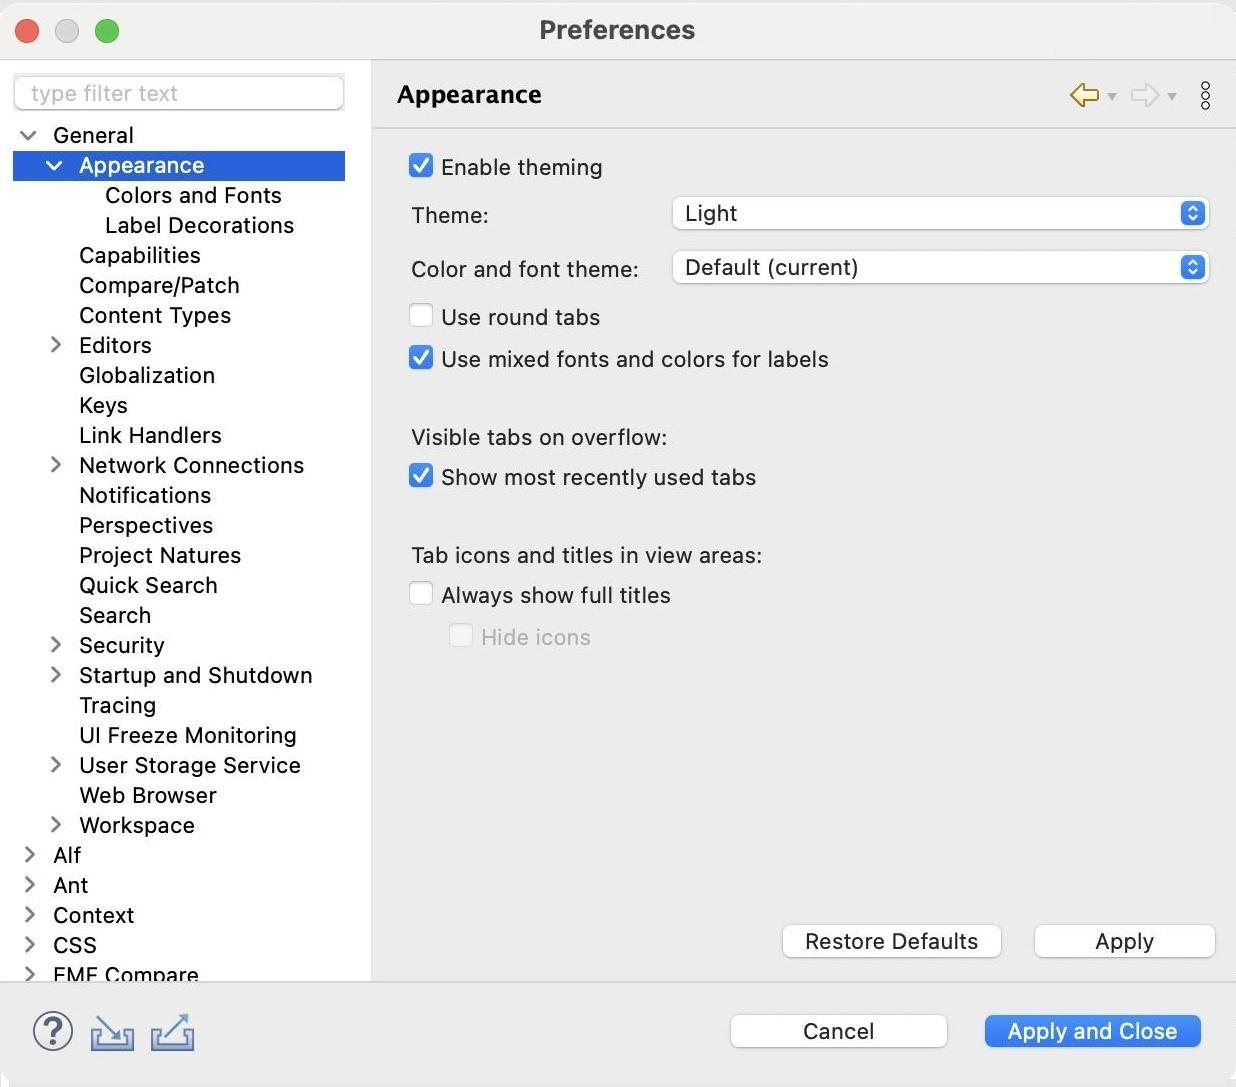
Accessibility tree:
{"name": "Preferences", "role": "AXWindow", "description": null, "role_description": "standard window", "value": null, "position": "480.00;136.00", "size": "619;540", "children": [{"name": "Apply_and_Close", "role": "AXButton", "description": null, "role_description": "button", "value": null, "position": "487.00;502.00", "size": "120;27", "children": []}, {"name": "Cancel", "role": "AXButton", "description": null, "role_description": "button", "value": null, "position": "360.00;502.00", "size": "120;27", "children": []}, {"name": null, "role": "AXToolbar", "description": null, "role_description": "toolbar", "value": null, "position": "12.00;500.00", "size": "90;30", "children": [{"name": "Help", "role": "AXCheckBox", "description": null, "role_description": "checkbox", "value": 0, "position": "12.00;500.00", "size": "30;30", "children": []}, {"name": "Import", "role": "AXButton", "description": null, "role_description": "button", "value": null, "position": "42.00;500.00", "size": "30;30", "children": []}, {"name": "Export", "role": "AXButton", "description": null, "role_description": "button", "value": null, "position": "72.00;500.00", "size": "30;30", "children": []}]}, {"name": null, "role": "AXScrollArea", "description": null, "role_description": "scroll area", "value": null, "position": "199.00;69.00", "size": "415;415", "children": [{"name": "Apply", "role": "AXButton", "description": null, "role_description": "button", "value": null, "position": "512.00;457.00", "size": "102;27", "children": []}, {"name": "Restore_Defaults", "role": "AXButton", "description": null, "role_description": "button", "value": null, "position": "386.00;457.00", "size": "121;27", "children": []}, {"name": "Hide_icons", "role": "AXCheckBox", "description": null, "role_description": "checkbox", "value": 0, "position": "224.00;309.00", "size": "77;16", "children": []}, {"name": "Always_show_full_titles", "role": "AXCheckBox", "description": null, "role_description": "checkbox", "value": 0, "position": "204.00;288.00", "size": "137;16", "children": []}, {"name": null, "role": "AXStaticText", "description": null, "role_description": "text", "value": "Tab icons and titles in view areas:", "position": "204.00;269.00", "size": "180;14", "children": []}, {"name": null, "role": "AXStaticText", "description": null, "role_description": "text", "value": "", "position": "204.00;250.00", "size": "4;14", "children": []}, {"name": "Show_most_recently_used_tabs", "role": "AXCheckBox", "description": null, "role_description": "checkbox", "value": 1, "position": "204.00;229.00", "size": "179;16", "children": []}, {"name": null, "role": "AXStaticText", "description": null, "role_description": "text", "value": "Visible tabs on overflow:", "position": "204.00;210.00", "size": "133;14", "children": []}, {"name": null, "role": "AXStaticText", "description": null, "role_description": "text", "value": "", "position": "204.00;191.00", "size": "4;14", "children": []}, {"name": "Use_mixed_fonts_and_colors_for_labels", "role": "AXCheckBox", "description": null, "role_description": "checkbox", "value": 1, "position": "204.00;170.00", "size": "216;16", "children": []}, {"name": "Use_round_tabs", "role": "AXCheckBox", "description": null, "role_description": "checkbox", "value": 0, "position": "204.00;149.00", "size": "101;16", "children": []}, {"name": null, "role": "AXPopUpButton", "description": null, "role_description": "pop up button", "value": "Default (current)", "position": "333.00;122.00", "size": "276;22", "children": []}, {"name": null, "role": "AXStaticText", "description": null, "role_description": "text", "value": "Color and font theme:", "position": "204.00;126.00", "size": "119;14", "children": []}, {"name": null, "role": "AXPopUpButton", "description": null, "role_description": "pop up button", "value": "Light", "position": "333.00;95.00", "size": "276;22", "children": []}, {"name": null, "role": "AXStaticText", "description": null, "role_description": "text", "value": "Theme:", "position": "204.00;99.00", "size": "44;14", "children": []}, {"name": "Enable_theming", "role": "AXCheckBox", "description": null, "role_description": "checkbox", "value": 1, "position": "204.00;74.00", "size": "103;16", "children": []}]}, {"name": null, "role": "AXToolbar", "description": "", "role_description": "toolbar", "value": null, "position": "532.00;35.00", "size": "82;22", "children": [{"name": "Back_to_General", "role": "AXMenuButton", "description": null, "role_description": "menu button", "value": null, "position": "532.00;35.00", "size": "22;22", "children": []}, {"name": "Forward", "role": "AXMenuButton", "description": null, "role_description": "menu button", "value": null, "position": "562.00;35.00", "size": "22;22", "children": []}, {"name": "Additional_Dialog_Actions", "role": "AXButton", "description": null, "role_description": "button", "value": null, "position": "592.00;35.00", "size": "22;22", "children": []}]}, {"name": null, "role": "AXStaticText", "description": "", "role_description": "text", "value": "Appearance", "position": "196.00;35.00", "size": "329;21", "children": []}, {"name": null, "role": "AXSplitter", "description": null, "role_description": "splitter", "value": 180, "position": "180.00;28.00", "size": "5;461", "children": []}, {"name": null, "role": "AXScrollArea", "description": null, "role_description": "scroll area", "value": null, "position": "7.00;59.00", "size": "166;430", "children": [{"name": null, "role": "AXOutline", "description": null, "role_description": "outline", "value": null, "position": "7.00;59.00", "size": "166;600", "children": [{"name": null, "role": "AXRow", "description": null, "role_description": "outline row", "value": null, "position": "7.00;59.00", "size": "166;15", "children": [{"name": null, "role": "AXGroup", "description": null, "role_description": "group", "value": null, "position": "7.00;59.00", "size": "151;15", "children": [{"name": null, "role": "AXDisclosureTriangle", "description": null, "role_description": "disclosure triangle", "value": 1, "position": "9.00;59.00", "size": "12;14", "children": []}, {"name": null, "role": "AXStaticText", "description": null, "role_description": "text", "value": "General", "position": "25.00;59.00", "size": "132;14", "children": []}]}]}, {"name": null, "role": "AXRow", "description": null, "role_description": "outline row", "value": null, "position": "7.00;74.00", "size": "166;15", "children": [{"name": null, "role": "AXGroup", "description": null, "role_description": "group", "value": null, "position": "7.00;74.00", "size": "151;15", "children": [{"name": null, "role": "AXDisclosureTriangle", "description": null, "role_description": "disclosure triangle", "value": 1, "position": "22.00;74.00", "size": "12;14", "children": []}, {"name": null, "role": "AXStaticText", "description": null, "role_description": "text", "value": "Appearance", "position": "38.00;74.00", "size": "119;14", "children": []}]}]}, {"name": null, "role": "AXRow", "description": null, "role_description": "outline row", "value": null, "position": "7.00;89.00", "size": "166;15", "children": [{"name": null, "role": "AXStaticText", "description": null, "role_description": "text", "value": "Colors and Fonts", "position": "51.00;89.00", "size": "106;14", "children": []}]}, {"name": null, "role": "AXRow", "description": null, "role_description": "outline row", "value": null, "position": "7.00;104.00", "size": "166;15", "children": [{"name": null, "role": "AXStaticText", "description": null, "role_description": "text", "value": "Label Decorations", "position": "51.00;104.00", "size": "106;14", "children": []}]}, {"name": null, "role": "AXRow", "description": null, "role_description": "outline row", "value": null, "position": "7.00;119.00", "size": "166;15", "children": [{"name": null, "role": "AXStaticText", "description": null, "role_description": "text", "value": "Capabilities", "position": "38.00;119.00", "size": "119;14", "children": []}]}, {"name": null, "role": "AXRow", "description": null, "role_description": "outline row", "value": null, "position": "7.00;134.00", "size": "166;15", "children": [{"name": null, "role": "AXStaticText", "description": null, "role_description": "text", "value": "Compare/Patch", "position": "38.00;134.00", "size": "119;14", "children": []}]}, {"name": null, "role": "AXRow", "description": null, "role_description": "outline row", "value": null, "position": "7.00;149.00", "size": "166;15", "children": [{"name": null, "role": "AXStaticText", "description": null, "role_description": "text", "value": "Content Types", "position": "38.00;149.00", "size": "119;14", "children": []}]}, {"name": null, "role": "AXRow", "description": null, "role_description": "outline row", "value": null, "position": "7.00;164.00", "size": "166;15", "children": [{"name": null, "role": "AXGroup", "description": null, "role_description": "group", "value": null, "position": "7.00;164.00", "size": "151;15", "children": [{"name": null, "role": "AXDisclosureTriangle", "description": null, "role_description": "disclosure triangle", "value": 0, "position": "22.00;164.00", "size": "12;14", "children": []}, {"name": null, "role": "AXStaticText", "description": null, "role_description": "text", "value": "Editors", "position": "38.00;164.00", "size": "119;14", "children": []}]}]}, {"name": null, "role": "AXRow", "description": null, "role_description": "outline row", "value": null, "position": "7.00;179.00", "size": "166;15", "children": [{"name": null, "role": "AXStaticText", "description": null, "role_description": "text", "value": "Globalization", "position": "38.00;179.00", "size": "119;14", "children": []}]}, {"name": null, "role": "AXRow", "description": null, "role_description": "outline row", "value": null, "position": "7.00;194.00", "size": "166;15", "children": [{"name": null, "role": "AXStaticText", "description": null, "role_description": "text", "value": "Keys", "position": "38.00;194.00", "size": "119;14", "children": []}]}, {"name": null, "role": "AXRow", "description": null, "role_description": "outline row", "value": null, "position": "7.00;209.00", "size": "166;15", "children": [{"name": null, "role": "AXStaticText", "description": null, "role_description": "text", "value": "Link Handlers", "position": "38.00;209.00", "size": "119;14", "children": []}]}, {"name": null, "role": "AXRow", "description": null, "role_description": "outline row", "value": null, "position": "7.00;224.00", "size": "166;15", "children": [{"name": null, "role": "AXGroup", "description": null, "role_description": "group", "value": null, "position": "7.00;224.00", "size": "151;15", "children": [{"name": null, "role": "AXDisclosureTriangle", "description": null, "role_description": "disclosure triangle", "value": 0, "position": "22.00;224.00", "size": "12;14", "children": []}, {"name": null, "role": "AXStaticText", "description": null, "role_description": "text", "value": "Network Connections", "position": "38.00;224.00", "size": "119;14", "children": []}]}]}, {"name": null, "role": "AXRow", "description": null, "role_description": "outline row", "value": null, "position": "7.00;239.00", "size": "166;15", "children": [{"name": null, "role": "AXStaticText", "description": null, "role_description": "text", "value": "Notifications", "position": "38.00;239.00", "size": "119;14", "children": []}]}, {"name": null, "role": "AXRow", "description": null, "role_description": "outline row", "value": null, "position": "7.00;254.00", "size": "166;15", "children": [{"name": null, "role": "AXStaticText", "description": null, "role_description": "text", "value": "Perspectives", "position": "38.00;254.00", "size": "119;14", "children": []}]}, {"name": null, "role": "AXRow", "description": null, "role_description": "outline row", "value": null, "position": "7.00;269.00", "size": "166;15", "children": [{"name": null, "role": "AXStaticText", "description": null, "role_description": "text", "value": "Project Natures", "position": "38.00;269.00", "size": "119;14", "children": []}]}, {"name": null, "role": "AXRow", "description": null, "role_description": "outline row", "value": null, "position": "7.00;284.00", "size": "166;15", "children": [{"name": null, "role": "AXStaticText", "description": null, "role_description": "text", "value": "Quick Search", "position": "38.00;284.00", "size": "119;14", "children": []}]}, {"name": null, "role": "AXRow", "description": null, "role_description": "outline row", "value": null, "position": "7.00;299.00", "size": "166;15", "children": [{"name": null, "role": "AXStaticText", "description": null, "role_description": "text", "value": "Search", "position": "38.00;299.00", "size": "119;14", "children": []}]}, {"name": null, "role": "AXRow", "description": null, "role_description": "outline row", "value": null, "position": "7.00;314.00", "size": "166;15", "children": [{"name": null, "role": "AXGroup", "description": null, "role_description": "group", "value": null, "position": "7.00;314.00", "size": "151;15", "children": [{"name": null, "role": "AXDisclosureTriangle", "description": null, "role_description": "disclosure triangle", "value": 0, "position": "22.00;314.00", "size": "12;14", "children": []}, {"name": null, "role": "AXStaticText", "description": null, "role_description": "text", "value": "Security", "position": "38.00;314.00", "size": "119;14", "children": []}]}]}, {"name": null, "role": "AXRow", "description": null, "role_description": "outline row", "value": null, "position": "7.00;329.00", "size": "166;15", "children": [{"name": null, "role": "AXGroup", "description": null, "role_description": "group", "value": null, "position": "7.00;329.00", "size": "151;15", "children": [{"name": null, "role": "AXDisclosureTriangle", "description": null, "role_description": "disclosure triangle", "value": 0, "position": "22.00;329.00", "size": "12;14", "children": []}, {"name": null, "role": "AXStaticText", "description": null, "role_description": "text", "value": "Startup and Shutdown", "position": "38.00;329.00", "size": "119;14", "children": []}]}]}, {"name": null, "role": "AXRow", "description": null, "role_description": "outline row", "value": null, "position": "7.00;344.00", "size": "166;15", "children": [{"name": null, "role": "AXStaticText", "description": null, "role_description": "text", "value": "Tracing", "position": "38.00;344.00", "size": "119;14", "children": []}]}, {"name": null, "role": "AXRow", "description": null, "role_description": "outline row", "value": null, "position": "7.00;359.00", "size": "166;15", "children": [{"name": null, "role": "AXStaticText", "description": null, "role_description": "text", "value": "UI Freeze Monitoring", "position": "38.00;359.00", "size": "119;14", "children": []}]}, {"name": null, "role": "AXRow", "description": null, "role_description": "outline row", "value": null, "position": "7.00;374.00", "size": "166;15", "children": [{"name": null, "role": "AXGroup", "description": null, "role_description": "group", "value": null, "position": "7.00;374.00", "size": "151;15", "children": [{"name": null, "role": "AXDisclosureTriangle", "description": null, "role_description": "disclosure triangle", "value": 0, "position": "22.00;374.00", "size": "12;14", "children": []}, {"name": null, "role": "AXStaticText", "description": null, "role_description": "text", "value": "User Storage Service", "position": "38.00;374.00", "size": "119;14", "children": []}]}]}, {"name": null, "role": "AXRow", "description": null, "role_description": "outline row", "value": null, "position": "7.00;389.00", "size": "166;15", "children": [{"name": null, "role": "AXStaticText", "description": null, "role_description": "text", "value": "Web Browser", "position": "38.00;389.00", "size": "119;14", "children": []}]}, {"name": null, "role": "AXRow", "description": null, "role_description": "outline row", "value": null, "position": "7.00;404.00", "size": "166;15", "children": [{"name": null, "role": "AXGroup", "description": null, "role_description": "group", "value": null, "position": "7.00;404.00", "size": "151;15", "children": [{"name": null, "role": "AXDisclosureTriangle", "description": null, "role_description": "disclosure triangle", "value": 0, "position": "22.00;404.00", "size": "12;14", "children": []}, {"name": null, "role": "AXStaticText", "description": null, "role_description": "text", "value": "Workspace", "position": "38.00;404.00", "size": "119;14", "children": []}]}]}, {"name": null, "role": "AXRow", "description": null, "role_description": "outline row", "value": null, "position": "7.00;419.00", "size": "166;15", "children": [{"name": null, "role": "AXGroup", "description": null, "role_description": "group", "value": null, "position": "7.00;419.00", "size": "151;15", "children": [{"name": null, "role": "AXDisclosureTriangle", "description": null, "role_description": "disclosure triangle", "value": 0, "position": "9.00;419.00", "size": "12;14", "children": []}, {"name": null, "role": "AXStaticText", "description": null, "role_description": "text", "value": "Alf", "position": "25.00;419.00", "size": "132;14", "children": []}]}]}, {"name": null, "role": "AXRow", "description": null, "role_description": "outline row", "value": null, "position": "7.00;434.00", "size": "166;15", "children": [{"name": null, "role": "AXGroup", "description": null, "role_description": "group", "value": null, "position": "7.00;434.00", "size": "151;15", "children": [{"name": null, "role": "AXDisclosureTriangle", "description": null, "role_description": "disclosure triangle", "value": 0, "position": "9.00;434.00", "size": "12;14", "children": []}, {"name": null, "role": "AXStaticText", "description": null, "role_description": "text", "value": "Ant", "position": "25.00;434.00", "size": "132;14", "children": []}]}]}, {"name": null, "role": "AXRow", "description": null, "role_description": "outline row", "value": null, "position": "7.00;449.00", "size": "166;15", "children": [{"name": null, "role": "AXGroup", "description": null, "role_description": "group", "value": null, "position": "7.00;449.00", "size": "151;15", "children": [{"name": null, "role": "AXDisclosureTriangle", "description": null, "role_description": "disclosure triangle", "value": 0, "position": "9.00;449.00", "size": "12;14", "children": []}, {"name": null, "role": "AXStaticText", "description": null, "role_description": "text", "value": "Context", "position": "25.00;449.00", "size": "132;14", "children": []}]}]}, {"name": null, "role": "AXRow", "description": null, "role_description": "outline row", "value": null, "position": "7.00;464.00", "size": "166;15", "children": [{"name": null, "role": "AXGroup", "description": null, "role_description": "group", "value": null, "position": "7.00;464.00", "size": "151;15", "children": [{"name": null, "role": "AXDisclosureTriangle", "description": null, "role_description": "disclosure triangle", "value": 0, "position": "9.00;464.00", "size": "12;14", "children": []}, {"name": null, "role": "AXStaticText", "description": null, "role_description": "text", "value": "CSS", "position": "25.00;464.00", "size": "132;14", "children": []}]}]}, {"name": null, "role": "AXRow", "description": null, "role_description": "outline row", "value": null, "position": "7.00;479.00", "size": "166;15", "children": [{"name": null, "role": "AXGroup", "description": null, "role_description": "group", "value": null, "position": "7.00;479.00", "size": "151;15", "children": [{"name": null, "role": "AXDisclosureTriangle", "description": null, "role_description": "disclosure triangle", "value": 0, "position": "9.00;479.00", "size": "12;14", "children": []}, {"name": null, "role": "AXStaticText", "description": null, "role_description": "text", "value": "EMF Compare", "position": "25.00;479.00", "size": "132;14", "children": []}]}]}, {"name": null, "role": "AXRow", "description": null, "role_description": "outline row", "value": null, "position": "7.00;494.00", "size": "166;15", "children": [{"name": null, "role": "AXGroup", "description": null, "role_description": "group", "value": null, "position": "7.00;494.00", "size": "151;15", "children": [{"name": null, "role": "AXDisclosureTriangle", "description": null, "role_description": "disclosure triangle", "value": 0, "position": "9.00;494.00", "size": "12;14", "children": []}, {"name": null, "role": "AXStaticText", "description": null, "role_description": "text", "value": "Help", "position": "25.00;494.00", "size": "132;14", "children": []}]}]}, {"name": null, "role": "AXRow", "description": null, "role_description": "outline row", "value": null, "position": "7.00;509.00", "size": "166;15", "children": [{"name": null, "role": "AXGroup", "description": null, "role_description": "group", "value": null, "position": "7.00;509.00", "size": "151;15", "children": [{"name": null, "role": "AXDisclosureTriangle", "description": null, "role_description": "disclosure triangle", "value": 0, "position": "9.00;509.00", "size": "12;14", "children": []}, {"name": null, "role": "AXStaticText", "description": null, "role_description": "text", "value": "Install/Update", "position": "25.00;509.00", "size": "132;14", "children": []}]}]}, {"name": null, "role": "AXRow", "description": null, "role_description": "outline row", "value": null, "position": "7.00;524.00", "size": "166;15", "children": [{"name": null, "role": "AXGroup", "description": null, "role_description": "group", "value": null, "position": "7.00;524.00", "size": "151;15", "children": [{"name": null, "role": "AXDisclosureTriangle", "description": null, "role_description": "disclosure triangle", "value": 0, "position": "9.00;524.00", "size": "12;14", "children": []}, {"name": null, "role": "AXStaticText", "description": null, "role_description": "text", "value": "Java", "position": "25.00;524.00", "size": "132;14", "children": []}]}]}, {"name": null, "role": "AXRow", "description": null, "role_description": "outline row", "value": null, "position": "7.00;539.00", "size": "166;15", "children": [{"name": null, "role": "AXGroup", "description": null, "role_description": "group", "value": null, "position": "7.00;539.00", "size": "151;15", "children": [{"name": null, "role": "AXDisclosureTriangle", "description": null, "role_description": "disclosure triangle", "value": 0, "position": "9.00;539.00", "size": "12;14", "children": []}, {"name": null, "role": "AXStaticText", "description": null, "role_description": "text", "value": "Logic Diagrams", "position": "25.00;539.00", "size": "132;14", "children": []}]}]}, {"name": null, "role": "AXRow", "description": null, "role_description": "outline row", "value": null, "position": "7.00;554.00", "size": "166;15", "children": [{"name": null, "role": "AXStaticText", "description": null, "role_description": "text", "value": "Model Editor", "position": "25.00;554.00", "size": "132;14", "children": []}]}, {"name": null, "role": "AXRow", "description": null, "role_description": "outline row", "value": null, "position": "7.00;569.00", "size": "166;15", "children": [{"name": null, "role": "AXGroup", "description": null, "role_description": "group", "value": null, "position": "7.00;569.00", "size": "151;15", "children": [{"name": null, "role": "AXDisclosureTriangle", "description": null, "role_description": "disclosure triangle", "value": 0, "position": "9.00;569.00", "size": "12;14", "children": []}, {"name": null, "role": "AXStaticText", "description": null, "role_description": "text", "value": "Model Validation", "position": "25.00;569.00", "size": "132;14", "children": []}]}]}, {"name": null, "role": "AXRow", "description": null, "role_description": "outline row", "value": null, "position": "7.00;584.00", "size": "166;15", "children": [{"name": null, "role": "AXGroup", "description": null, "role_description": "group", "value": null, "position": "7.00;584.00", "size": "151;15", "children": [{"name": null, "role": "AXDisclosureTriangle", "description": null, "role_description": "disclosure triangle", "value": 0, "position": "9.00;584.00", "size": "12;14", "children": []}, {"name": null, "role": "AXStaticText", "description": null, "role_description": "text", "value": "OCL", "position": "25.00;584.00", "size": "132;14", "children": []}]}]}, {"name": null, "role": "AXRow", "description": null, "role_description": "outline row", "value": null, "position": "7.00;599.00", "size": "166;15", "children": [{"name": null, "role": "AXGroup", "description": null, "role_description": "group", "value": null, "position": "7.00;599.00", "size": "151;15", "children": [{"name": null, "role": "AXDisclosureTriangle", "description": null, "role_description": "disclosure triangle", "value": 0, "position": "9.00;599.00", "size": "12;14", "children": []}, {"name": null, "role": "AXStaticText", "description": null, "role_description": "text", "value": "Papyrus", "position": "25.00;599.00", "size": "132;14", "children": []}]}]}, {"name": null, "role": "AXRow", "description": null, "role_description": "outline row", "value": null, "position": "7.00;614.00", "size": "166;15", "children": [{"name": null, "role": "AXGroup", "description": null, "role_description": "group", "value": null, "position": "7.00;614.00", "size": "151;15", "children": [{"name": null, "role": "AXDisclosureTriangle", "description": null, "role_description": "disclosure triangle", "value": 0, "position": "9.00;614.00", "size": "12;14", "children": []}, {"name": null, "role": "AXStaticText", "description": null, "role_description": "text", "value": "Plug-in Development", "position": "25.00;614.00", "size": "132;14", "children": []}]}]}, {"name": null, "role": "AXRow", "description": null, "role_description": "outline row", "value": null, "position": "7.00;629.00", "size": "166;15", "children": [{"name": null, "role": "AXGroup", "description": null, "role_description": "group", "value": null, "position": "7.00;629.00", "size": "151;15", "children": [{"name": null, "role": "AXDisclosureTriangle", "description": null, "role_description": "disclosure triangle", "value": 0, "position": "9.00;629.00", "size": "12;14", "children": []}, {"name": null, "role": "AXStaticText", "description": null, "role_description": "text", "value": "Run/Debug", "position": "25.00;629.00", "size": "132;14", "children": []}]}]}, {"name": null, "role": "AXRow", "description": null, "role_description": "outline row", "value": null, "position": "7.00;644.00", "size": "166;15", "children": [{"name": null, "role": "AXGroup", "description": null, "role_description": "group", "value": null, "position": "7.00;644.00", "size": "151;15", "children": [{"name": null, "role": "AXDisclosureTriangle", "description": null, "role_description": "disclosure triangle", "value": 0, "position": "9.00;644.00", "size": "12;14", "children": []}, {"name": null, "role": "AXStaticText", "description": null, "role_description": "text", "value": "Version Control (Team)", "position": "25.00;644.00", "size": "132;14", "children": []}]}]}, {"name": null, "role": "AXColumn", "description": null, "role_description": "column", "value": null, "position": "7.00;59.00", "size": "151;600", "children": []}]}, {"name": null, "role": "AXScrollBar", "description": null, "role_description": "scroll bar", "value": 0.0, "position": "157.00;59.00", "size": "16;430", "children": [{"name": null, "role": "AXValueIndicator", "description": null, "role_description": "value indicator", "value": 0.0, "position": "161.00;60.00", "size": "12;306", "children": []}, {"name": null, "role": "AXButton", "description": null, "role_description": "increment arrow button", "value": null, "position": "157.00;59.00", "size": "0;0", "children": []}, {"name": null, "role": "AXButton", "description": null, "role_description": "decrement arrow button", "value": null, "position": "157.00;59.00", "size": "0;0", "children": []}, {"name": null, "role": "AXButton", "description": null, "role_description": "increment page button", "value": null, "position": "161.00;367.00", "size": "12;122", "children": []}, {"name": null, "role": "AXButton", "description": null, "role_description": "decrement page button", "value": null, "position": "161.00;59.00", "size": "12;1", "children": []}]}]}, {"name": "type_filter_text", "role": "AXTextField", "description": null, "role_description": "search text field", "value": "", "position": "7.00;35.00", "size": "166;19", "children": []}, {"name": null, "role": "AXButton", "description": null, "role_description": "close button", "value": null, "position": "7.00;6.00", "size": "14;16", "children": []}, {"name": null, "role": "AXButton", "description": null, "role_description": "zoom button", "value": null, "position": "47.00;6.00", "size": "14;16", "children": [{"name": null, "role": "AXGroup", "description": null, "role_description": "group", "value": null, "position": "47.00;6.00", "size": "14;16", "children": [{"name": null, "role": "AXGroup", "description": null, "role_description": "group", "value": null, "position": "47.00;6.00", "size": "14;16", "children": []}]}]}, {"name": null, "role": "AXButton", "description": null, "role_description": "minimize button", "value": null, "position": "27.00;6.00", "size": "14;16", "children": []}, {"name": null, "role": "AXStaticText", "description": null, "role_description": "text", "value": "Preferences", "position": "268.00;5.00", "size": "83;16", "children": []}]}